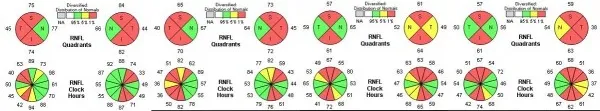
Progression of atrophy of the optic nerve in all quadrants, except for the nasal fibers that have been spared, at three, six, nine and twelve months from initiation of the treatment with idebenone.
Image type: ophthalmic_imaging (oct)